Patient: sex F, age 76
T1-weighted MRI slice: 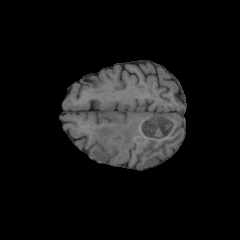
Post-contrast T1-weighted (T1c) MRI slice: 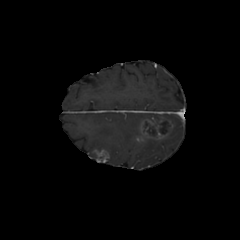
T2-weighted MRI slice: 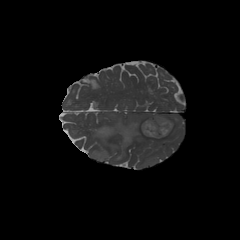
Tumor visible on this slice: yes
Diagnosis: Glioblastoma, IDH-wildtype
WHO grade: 4